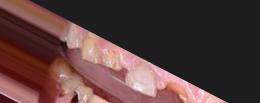
Condition: Caries